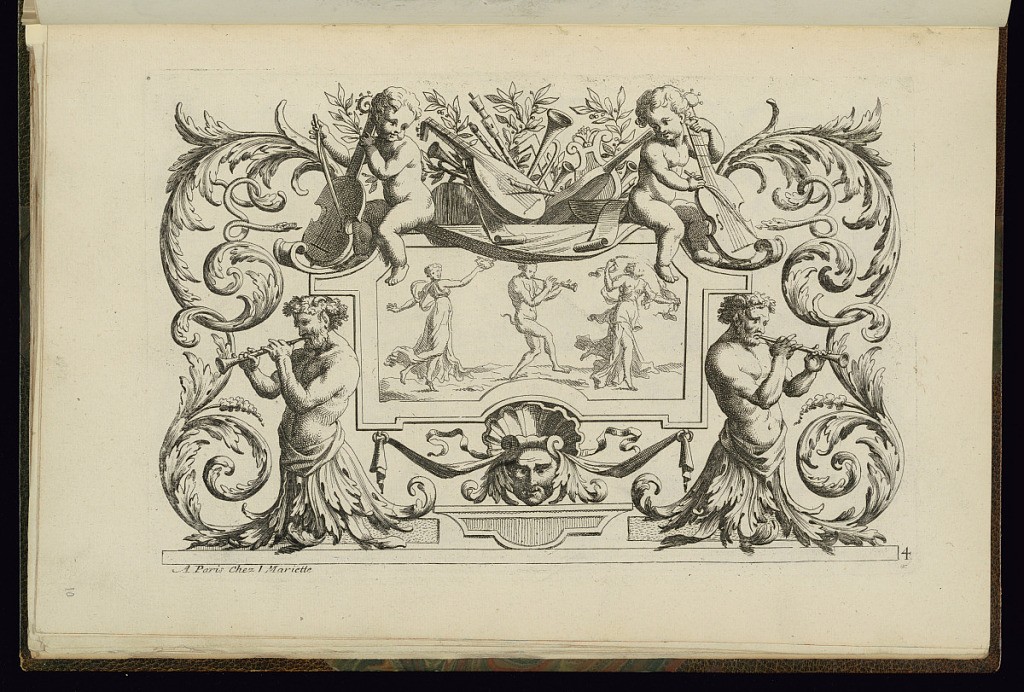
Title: Ornament Panel Design
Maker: Alexis Loir, French, 1640 - 1713
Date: ca.1660–1713
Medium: Etching on paper
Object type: Print
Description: Ornament panel design with a central cartouche with two women dancing to a satyr playing a horn, framed by foliate scrolls, snakes, mask (mascaron), shell, flute playing fauns morphing into scrolling leaves, putti playing cellos, and a trophy of musical instruments including a lure, trumpet, flute, lute, and foliate branches. The plate is numbered